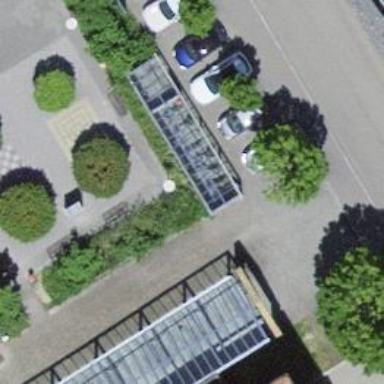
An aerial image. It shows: View of roof of building.